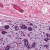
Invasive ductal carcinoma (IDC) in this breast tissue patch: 0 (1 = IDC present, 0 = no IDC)